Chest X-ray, AP view. Patient: 11 years old, sex F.
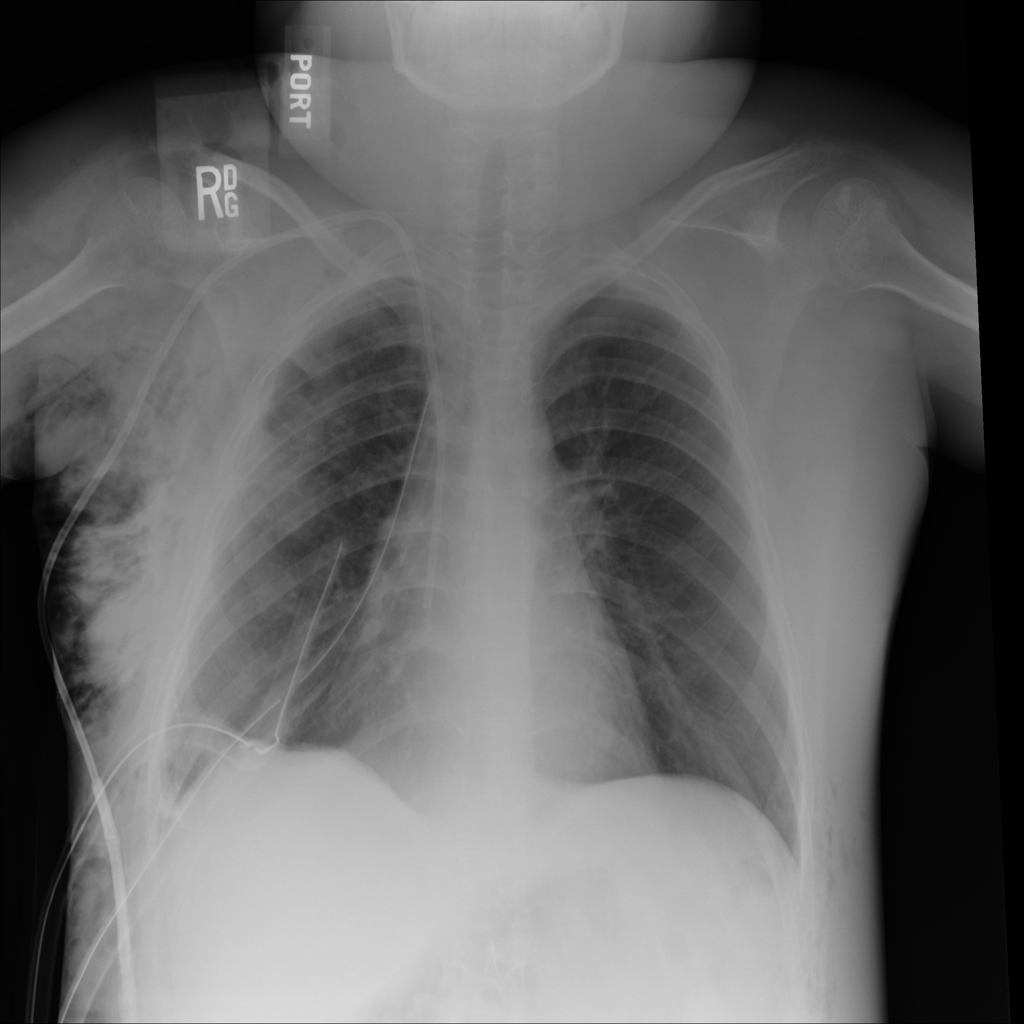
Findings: No Finding